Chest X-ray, AP view. Patient: 43 years old, sex F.
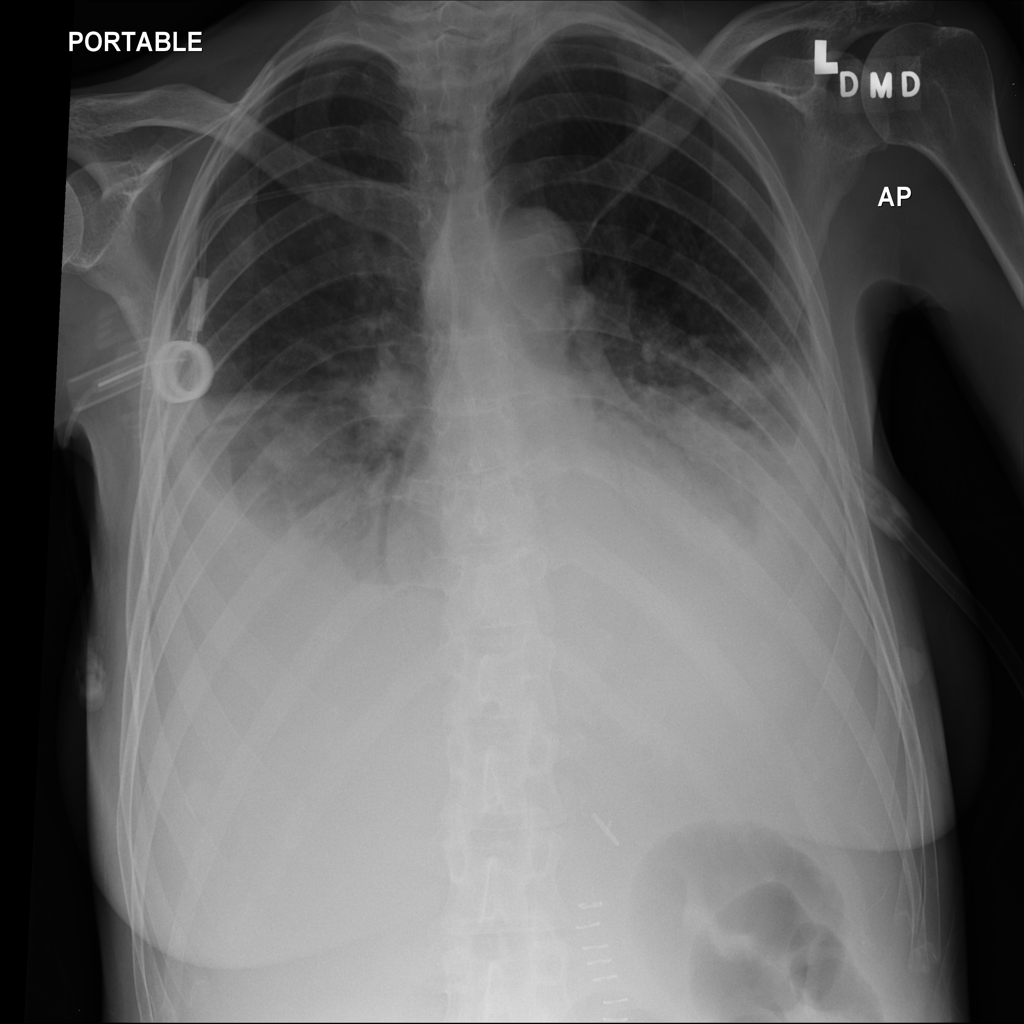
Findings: Effusion, Infiltration